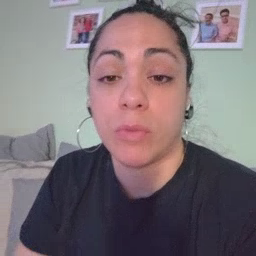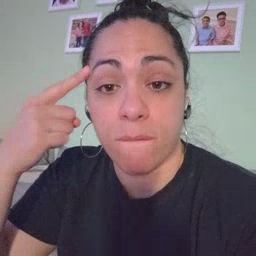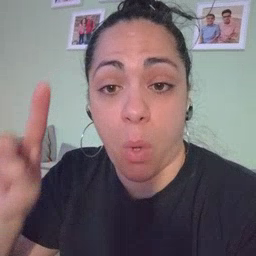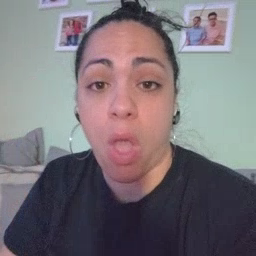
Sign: for